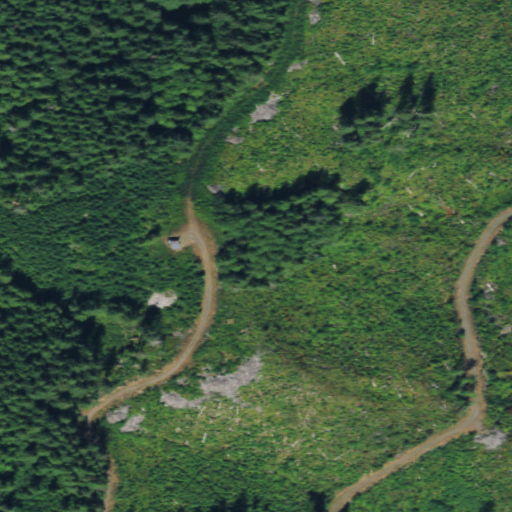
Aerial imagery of mountain in Washington named Gunderson Mountain containing evergreen forest, shrub, and open development